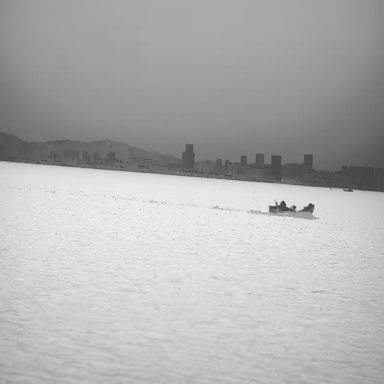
There are two bulk_carriers in the infrared image.